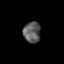
Tissue: prostate
Cell type: T cells
Senescence score: 0.3397
Nuclear area (px): 352
Mean DAPI intensity: 93.202